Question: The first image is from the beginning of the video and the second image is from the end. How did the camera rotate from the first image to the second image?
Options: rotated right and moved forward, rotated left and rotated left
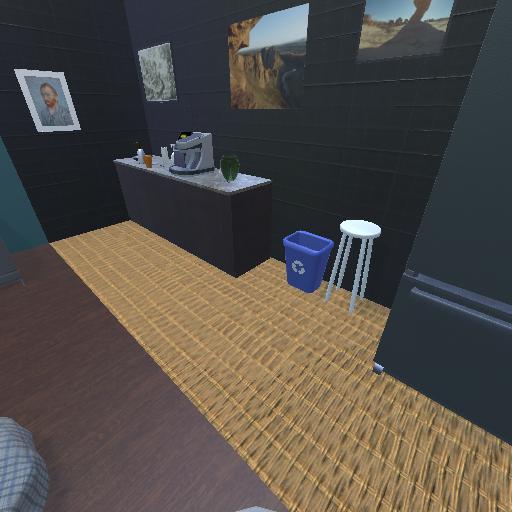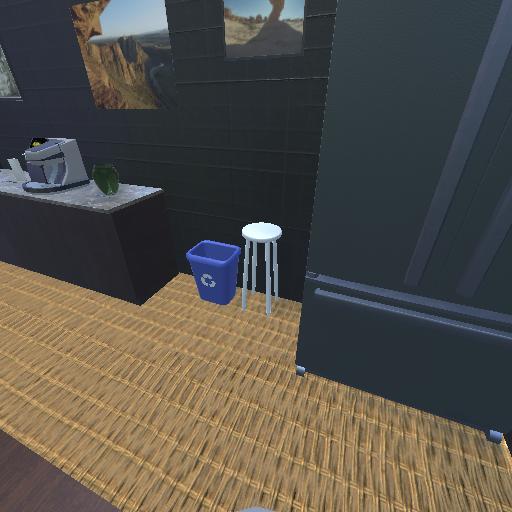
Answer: rotated right and moved forward